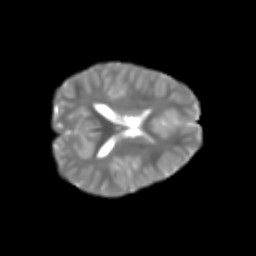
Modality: T2w
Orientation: axial
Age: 7
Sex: male
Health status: healthy